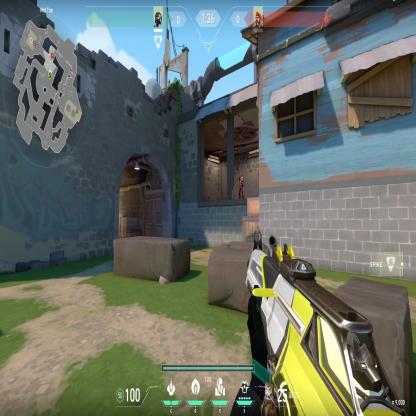
Label: enemy